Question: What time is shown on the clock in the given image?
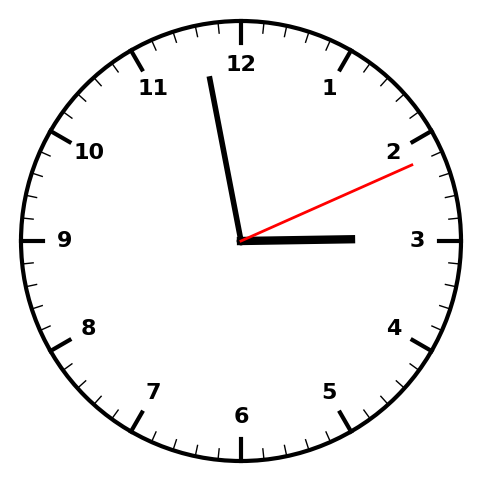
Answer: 02:58:11